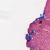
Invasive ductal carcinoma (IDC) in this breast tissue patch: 0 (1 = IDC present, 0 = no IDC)